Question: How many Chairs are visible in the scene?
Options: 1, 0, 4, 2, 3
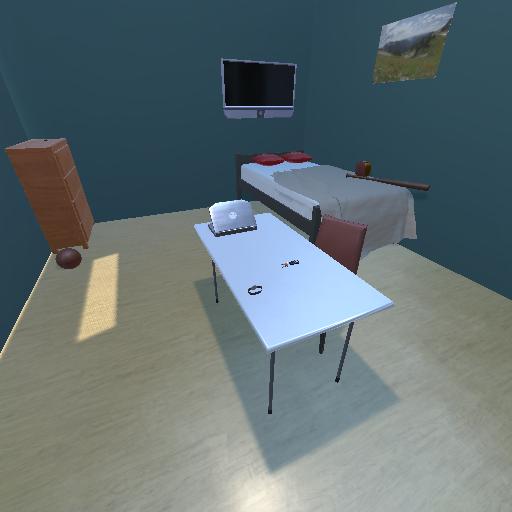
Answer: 1